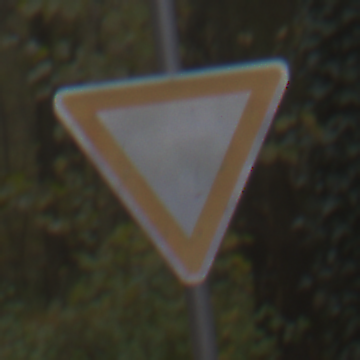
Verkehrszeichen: VorfahrtGewaehren
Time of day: MorningAfternoon
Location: Outdoor (Nature)
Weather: Overcast
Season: Autumn
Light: Natural